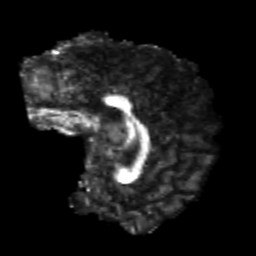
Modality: FA
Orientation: sagittal
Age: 21
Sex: male
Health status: healthy
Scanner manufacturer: philips
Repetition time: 7.386 s
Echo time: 0.08599 s